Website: macys
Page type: cross-sells
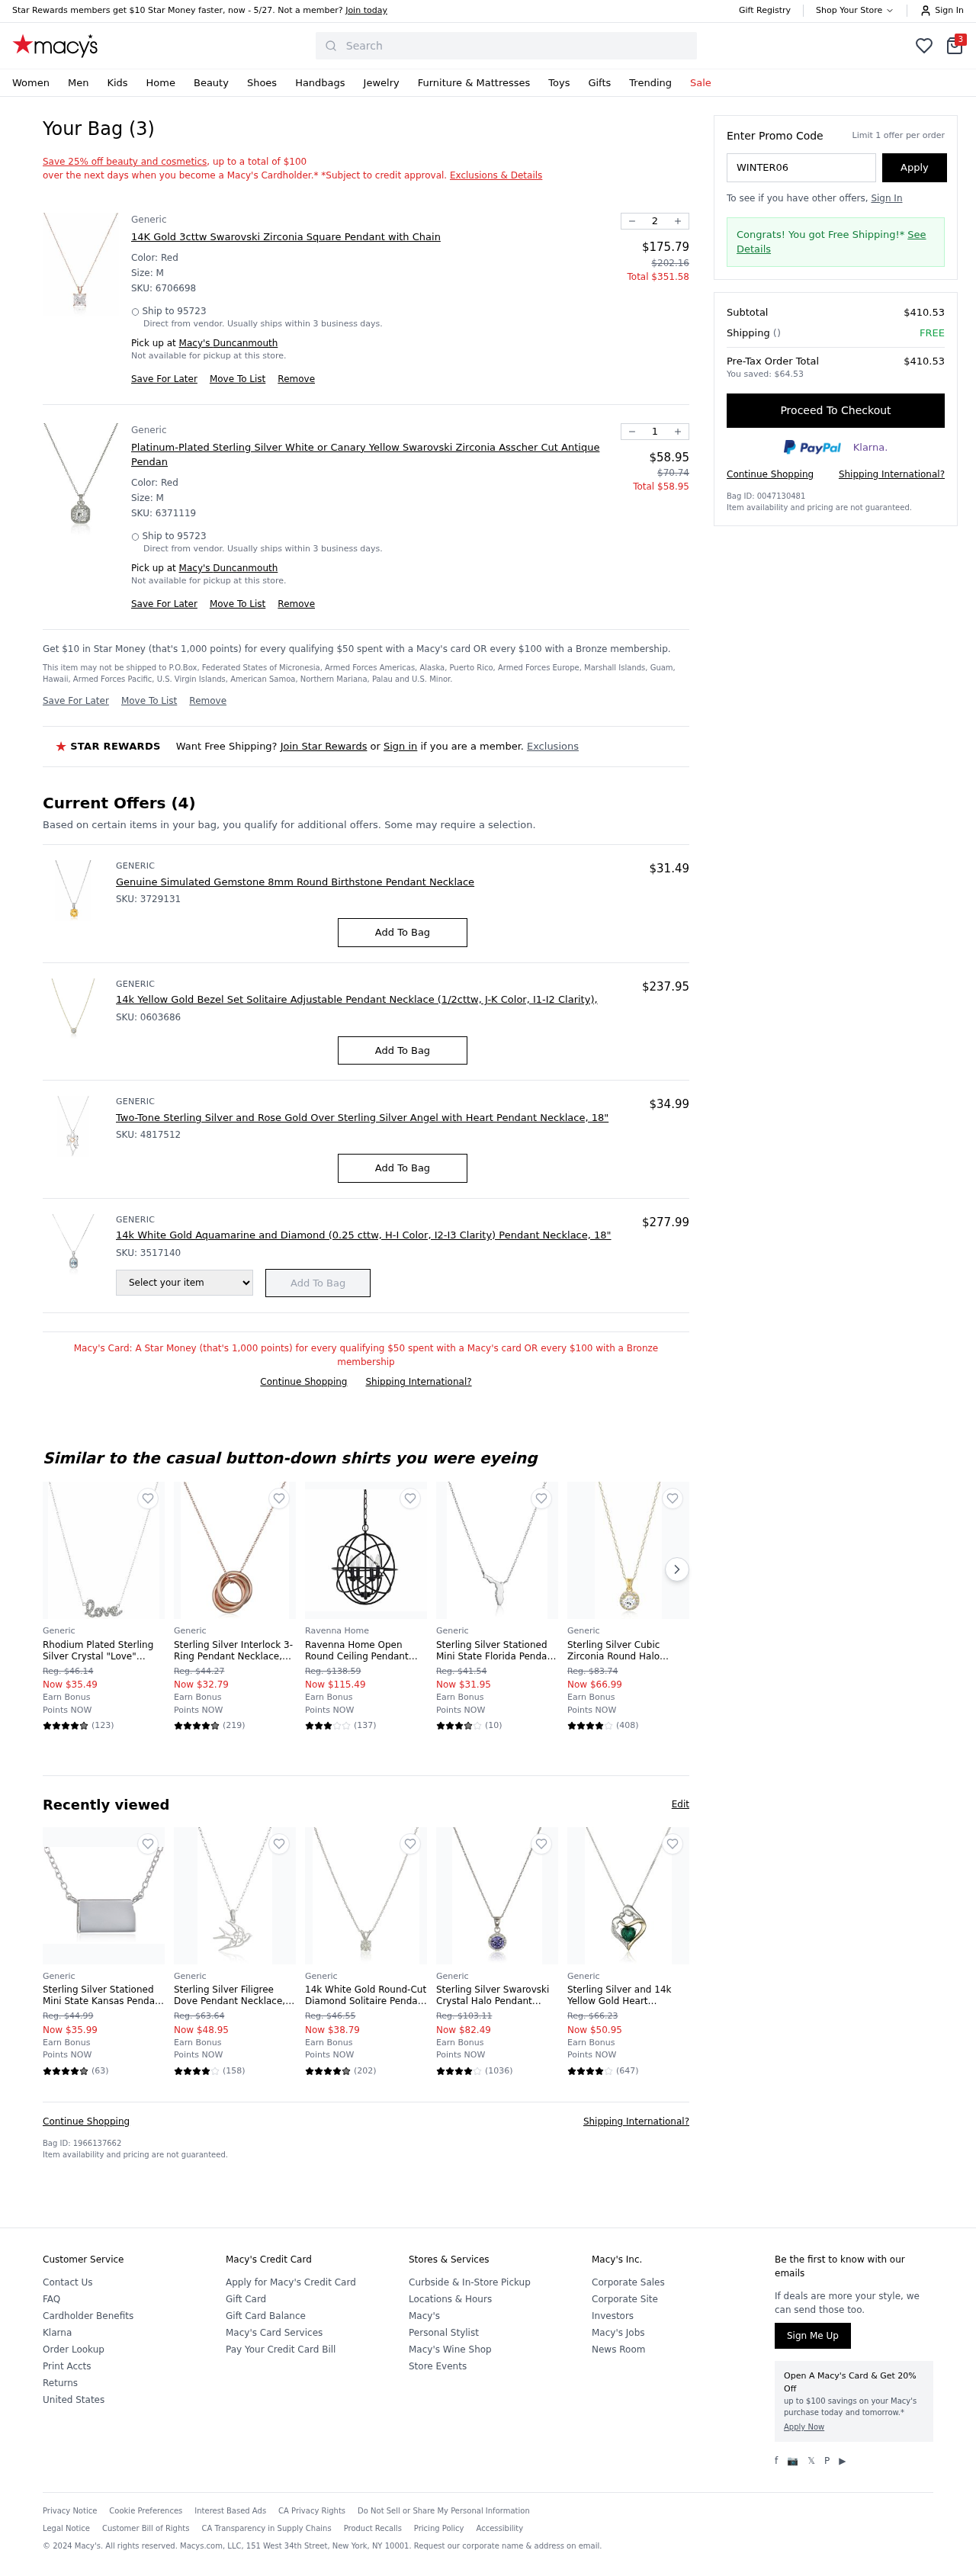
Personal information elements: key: PII_CITY
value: Duncanmouth
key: PII_POSTCODE
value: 95723
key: PII_PROMO_CODE
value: WINTER06
Product elements: key: PRODUCT10_BRAND
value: Generic
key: PRODUCT10_NAME
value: Sterling Silver Stationed Mini State Kansas Pendant Necklace, 16"+2" Extender
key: PRODUCT10_NUM_RATINGS
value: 63
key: PRODUCT10_PRICE
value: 35.99
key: PRODUCT10_RATING
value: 4.7
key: PRODUCT11_BRAND
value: Generic
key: PRODUCT11_NAME
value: Sterling Silver Filigree Dove Pendant Necklace, 18"
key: PRODUCT11_NUM_RATINGS
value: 158
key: PRODUCT11_PRICE
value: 48.95
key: PRODUCT11_RATING
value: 4.3
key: PRODUCT12_BRAND
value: Generic
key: PRODUCT12_NAME
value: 14k White Gold Round-Cut Diamond Solitaire Pendant Necklace (1/2cttw, K-L Color, I1-I2 Clarity), 18"
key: PRODUCT12_NUM_RATINGS
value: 202
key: PRODUCT12_PRICE
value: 38.79
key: PRODUCT12_RATING
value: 4.9
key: PRODUCT13_BRAND
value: Generic
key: PRODUCT13_NAME
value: Sterling Silver Swarovski Crystal Halo Pendant Necklace, 18"
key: PRODUCT13_NUM_RATINGS
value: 1036
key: PRODUCT13_PRICE
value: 82.49
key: PRODUCT13_RATING
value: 4.3
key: PRODUCT14_BRAND
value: Generic
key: PRODUCT14_NAME
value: Sterling Silver and 14k Yellow Gold Heart Mother's Jewel Created Emerald and Diamond Accent Pendant
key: PRODUCT14_NUM_RATINGS
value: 647
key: PRODUCT14_PRICE
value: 50.95
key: PRODUCT14_RATING
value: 4.4
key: PRODUCT15_BRAND
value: Generic
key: PRODUCT15_NAME
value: Genuine Simulated Gemstone 8mm Round Birthstone Pendant Necklace
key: PRODUCT15_PRICE
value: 31.49
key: PRODUCT16_BRAND
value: Generic
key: PRODUCT16_NAME
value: Two-Tone Sterling Silver and Rose Gold Over Sterling Silver Angel with Heart Pendant Necklace, 18"
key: PRODUCT16_PRICE
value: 34.99
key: PRODUCT1_BRAND
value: Generic
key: PRODUCT1_NAME
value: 14K Gold 3cttw Swarovski Zirconia Square Pendant with Chain
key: PRODUCT1_PRICE
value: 175.79
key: PRODUCT1_QUANTITY
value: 2
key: PRODUCT2_BRAND
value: Generic
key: PRODUCT2_NAME
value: Platinum-Plated Sterling Silver White or Canary Yellow Swarovski Zirconia Asscher Cut Antique Pendan
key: PRODUCT2_PRICE
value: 58.95
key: PRODUCT2_QUANTITY
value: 1
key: PRODUCT3_BRAND
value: Generic
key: PRODUCT3_NAME
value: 14k Yellow Gold Bezel Set Solitaire Adjustable Pendant Necklace (1/2cttw, J-K Color, I1-I2 Clarity),
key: PRODUCT3_PRICE
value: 237.95
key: PRODUCT4_BRAND
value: Generic
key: PRODUCT4_NAME
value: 14k White Gold Aquamarine and Diamond (0.25 cttw, H-I Color, I2-I3 Clarity) Pendant Necklace, 18"
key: PRODUCT4_PRICE
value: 277.99
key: PRODUCT5_BRAND
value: Generic
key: PRODUCT5_NAME
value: Rhodium Plated Sterling Silver Crystal "Love" Pendant Necklace, 16" +2"
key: PRODUCT5_NUM_RATINGS
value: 123
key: PRODUCT5_PRICE
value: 35.49
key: PRODUCT5_RATING
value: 4.7
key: PRODUCT6_BRAND
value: Generic
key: PRODUCT6_NAME
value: Sterling Silver Interlock 3-Ring Pendant Necklace, 18"
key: PRODUCT6_NUM_RATINGS
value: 219
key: PRODUCT6_PRICE
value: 32.79
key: PRODUCT6_RATING
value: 4.7
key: PRODUCT7_BRAND
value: Ravenna Home
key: PRODUCT7_NAME
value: Ravenna Home Open Round Ceiling Pendant Chandelier with 4 LED Light Bulbs - 16 x 16 x 18.50 Inches,
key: PRODUCT7_NUM_RATINGS
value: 137
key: PRODUCT7_PRICE
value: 115.49
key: PRODUCT7_RATING
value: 3.2
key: PRODUCT8_BRAND
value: Generic
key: PRODUCT8_NAME
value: Sterling Silver Stationed Mini State Florida Pendant Necklace, 16"+2" Extender
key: PRODUCT8_NUM_RATINGS
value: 10
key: PRODUCT8_PRICE
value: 31.95
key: PRODUCT8_RATING
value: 3.8
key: PRODUCT9_BRAND
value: Generic
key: PRODUCT9_NAME
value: Sterling Silver Cubic Zirconia Round Halo Pendant Necklace
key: PRODUCT9_NUM_RATINGS
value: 408
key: PRODUCT9_PRICE
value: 66.99
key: PRODUCT9_RATING
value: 4
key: PRODUCT1_SKU
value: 6706698
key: PRODUCT1_ORIGINAL_PRICE
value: $202.16
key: PRODUCT1_TOTAL
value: $351.58
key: PRODUCT2_SKU
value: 6371119
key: PRODUCT2_ORIGINAL_PRICE
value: $70.74
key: PRODUCT2_TOTAL
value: $58.95
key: PRODUCT15_SKU
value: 3729131
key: PRODUCT3_SKU
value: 0603686
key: PRODUCT16_SKU
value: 4817512
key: PRODUCT4_SKU
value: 3517140
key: PRODUCT5_ORIGINAL_PRICE
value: Reg. $46.14
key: PRODUCT6_ORIGINAL_PRICE
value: Reg. $44.27
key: PRODUCT7_ORIGINAL_PRICE
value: Reg. $138.59
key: PRODUCT8_ORIGINAL_PRICE
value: Reg. $41.54
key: PRODUCT9_ORIGINAL_PRICE
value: Reg. $83.74
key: PRODUCT10_ORIGINAL_PRICE
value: Reg. $44.99
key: PRODUCT11_ORIGINAL_PRICE
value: Reg. $63.64
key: PRODUCT12_ORIGINAL_PRICE
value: Reg. $46.55
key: PRODUCT13_ORIGINAL_PRICE
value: Reg. $103.11
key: PRODUCT14_ORIGINAL_PRICE
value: Reg. $66.23
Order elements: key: ORDER_NUM_ITEMS
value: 3
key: ORDER_SUBTOTAL
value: $410.53
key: ORDER_TOTAL
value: $410.53
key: ORDER_SAVINGS
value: $64.53
Search elements: key: HEADER_SEARCH
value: Search